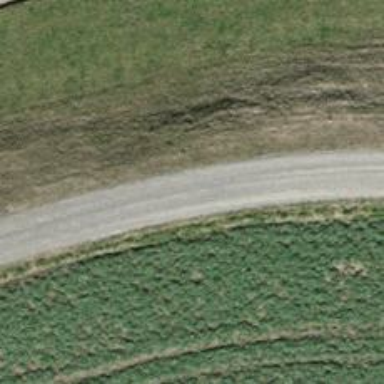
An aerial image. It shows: Track with fine gravel surface of grade2 quality.